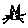
Label: cat